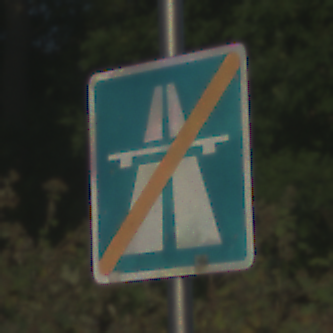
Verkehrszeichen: EndeAutbahn
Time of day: MorningAfternoon
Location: Outdoor (RoadRail)
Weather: Clear
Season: NotSpecified
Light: Natural